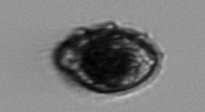
Label: Pleuronema